Question: I'm new to Xcode 4.2, and I have a sample code from Apple, and I'm playing with it to make myself familiar with Xcode.
I made a similar project with that of Apple's, and one button of my project (in Connections Inspector), has less options in comparison with Apple's, which has two more options, "Bindings" and "Referencing Bindings".
See screenshot:

My question is how can I add the two more options?
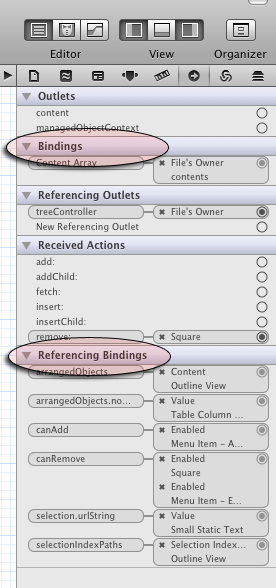
Answer: I believe those only appear if you have already connected the item through the bindings tab.